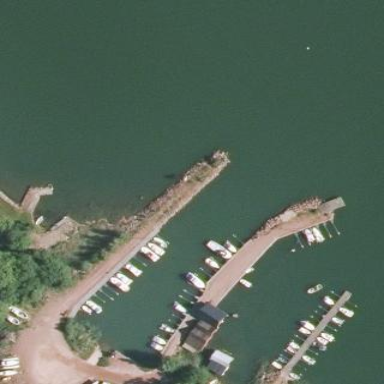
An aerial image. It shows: Man-made pier.